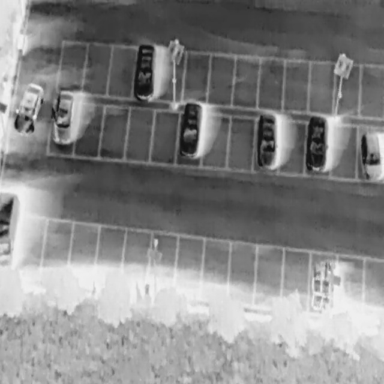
There is an OtherVehicle in the infrared image.